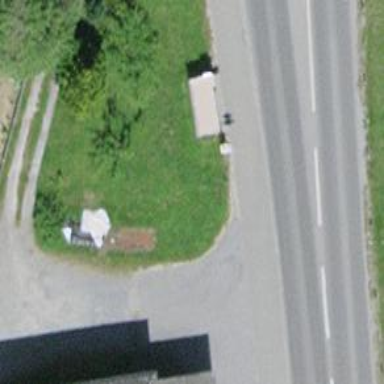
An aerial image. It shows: Post box.